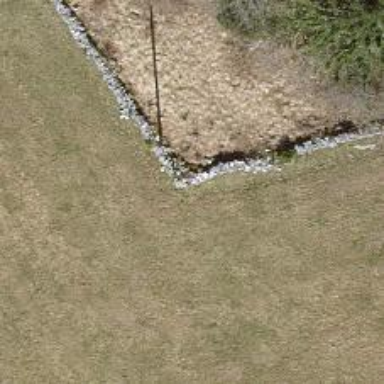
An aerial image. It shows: Wall is shown in the image.